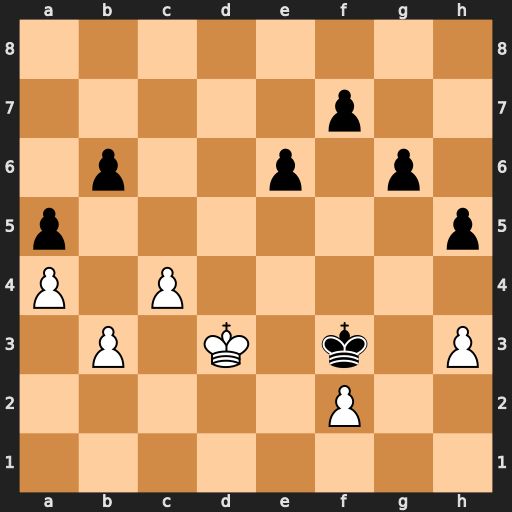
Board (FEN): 8/5p2/1p2p1p1/p6p/P1P5/1P1K1k1P/5P2/8
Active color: w
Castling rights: -
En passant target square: -
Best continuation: b4 axb4 a5 bxa5 c5